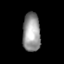
Tissue: lung
Cell type: Epithelial cells
Senescence score: 0.2113
Nuclear area (px): 673
Mean DAPI intensity: 150.159